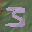
Label: 3